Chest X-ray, AP view. Patient: 57 years old, sex M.
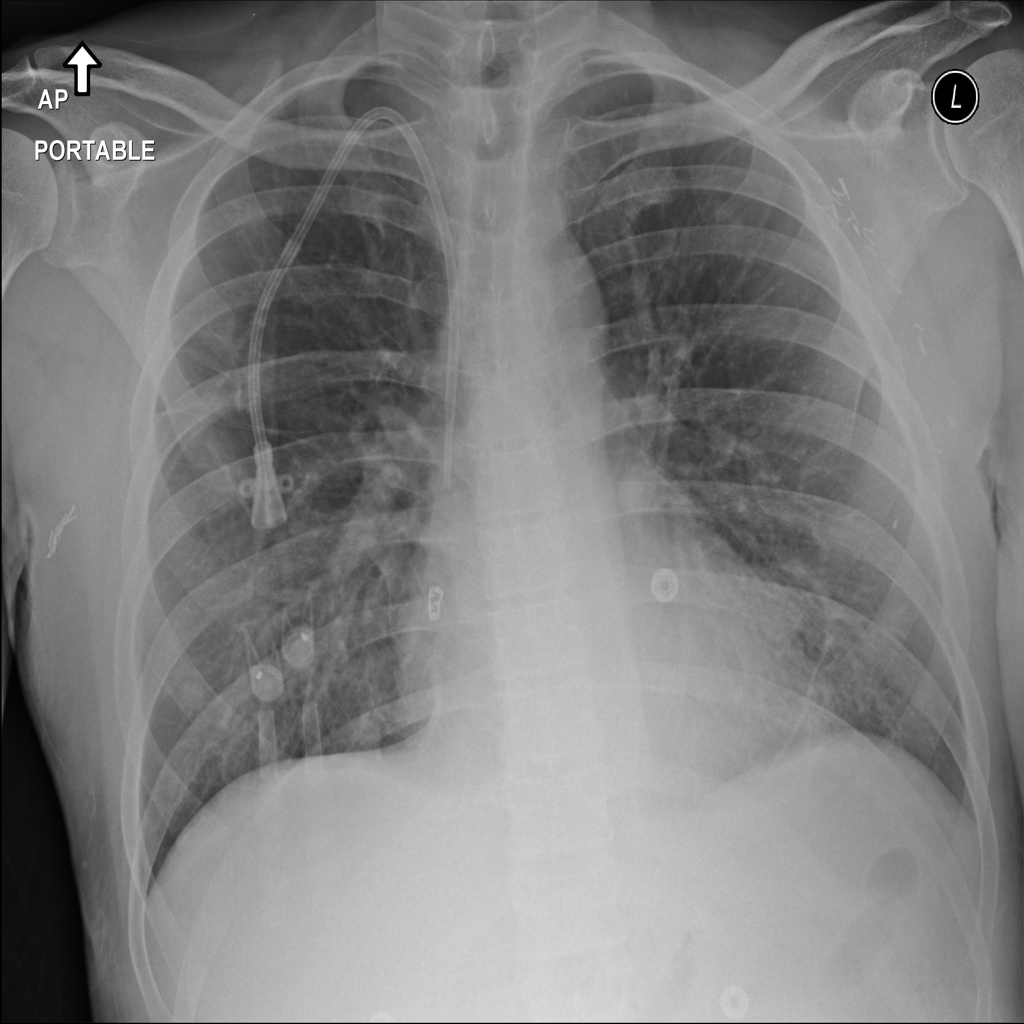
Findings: No Finding